Field crop: tomato
Growth stage: 2
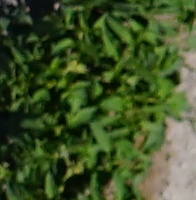
Species: tomato